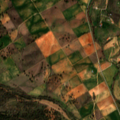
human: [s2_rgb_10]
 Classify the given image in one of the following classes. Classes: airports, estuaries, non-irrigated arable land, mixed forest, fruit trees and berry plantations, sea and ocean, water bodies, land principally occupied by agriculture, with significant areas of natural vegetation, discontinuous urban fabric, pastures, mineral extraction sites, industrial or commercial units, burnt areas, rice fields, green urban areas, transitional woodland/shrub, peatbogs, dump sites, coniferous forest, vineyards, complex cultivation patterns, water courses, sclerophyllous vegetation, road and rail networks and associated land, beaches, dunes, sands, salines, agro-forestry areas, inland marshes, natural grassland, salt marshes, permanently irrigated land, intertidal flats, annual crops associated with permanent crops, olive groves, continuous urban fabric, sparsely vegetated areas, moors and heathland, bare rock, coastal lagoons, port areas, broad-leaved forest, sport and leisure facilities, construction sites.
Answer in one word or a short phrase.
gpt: olive groves, annual crops associated with permanent crops, broad-leaved forest